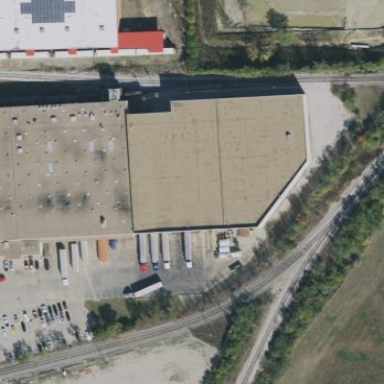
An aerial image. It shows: Warehouse.